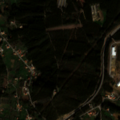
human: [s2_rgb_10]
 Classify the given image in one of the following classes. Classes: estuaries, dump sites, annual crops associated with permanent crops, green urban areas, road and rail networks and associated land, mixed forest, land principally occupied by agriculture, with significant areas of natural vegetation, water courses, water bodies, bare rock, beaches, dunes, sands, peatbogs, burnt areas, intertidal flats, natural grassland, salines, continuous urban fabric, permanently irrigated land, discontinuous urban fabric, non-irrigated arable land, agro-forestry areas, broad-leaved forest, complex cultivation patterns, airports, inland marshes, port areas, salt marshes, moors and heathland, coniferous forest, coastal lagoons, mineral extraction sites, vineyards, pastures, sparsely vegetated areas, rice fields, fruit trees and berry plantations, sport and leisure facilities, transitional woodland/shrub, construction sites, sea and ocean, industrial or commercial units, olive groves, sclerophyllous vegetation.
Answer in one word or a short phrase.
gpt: road and rail networks and associated land, complex cultivation patterns, land principally occupied by agriculture, with significant areas of natural vegetation, broad-leaved forest, mixed forest